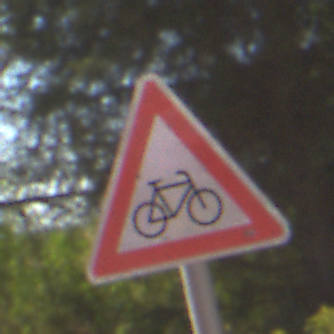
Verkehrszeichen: RadverkehrLinks
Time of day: MorningAfternoon
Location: Outdoor (Nature)
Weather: Clear
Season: Summer
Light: Natural